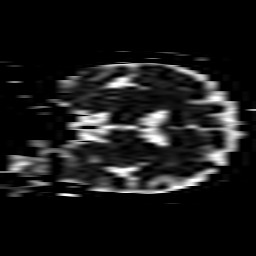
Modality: ADC
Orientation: coronal
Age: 72
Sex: male
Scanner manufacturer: philips
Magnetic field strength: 1.5 T
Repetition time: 4.788 s
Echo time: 0.07764 s